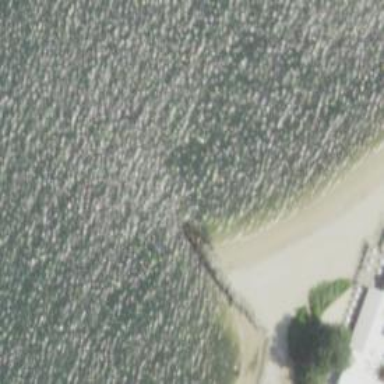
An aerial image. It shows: Breakwater structure.